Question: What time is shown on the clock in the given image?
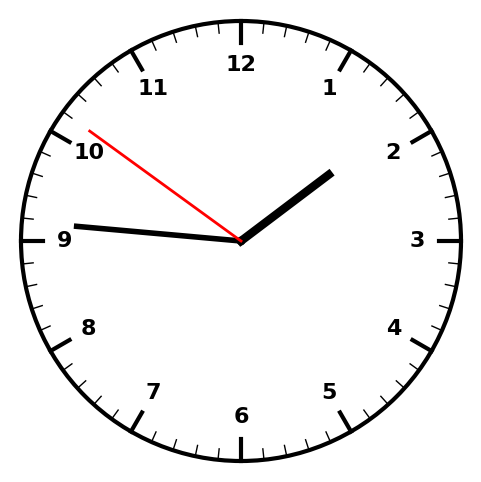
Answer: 01:45:51